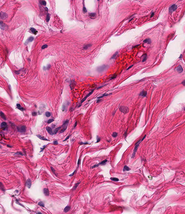
Tumor epithelial tissue: no
Tumor-associated stroma tissue: yes
Normal tissue: no